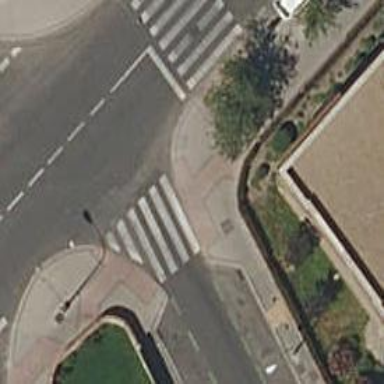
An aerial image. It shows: Uncontrolled road crossing.